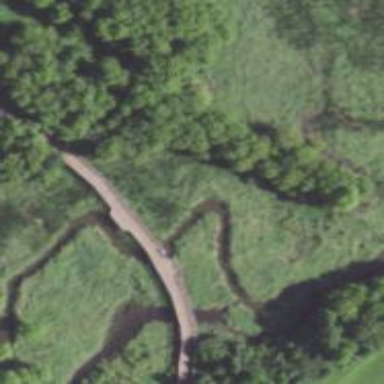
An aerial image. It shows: Bridge over cycleway.